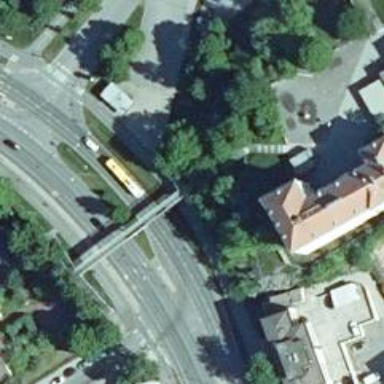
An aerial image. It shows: Footway on bridge.